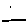
Label: line